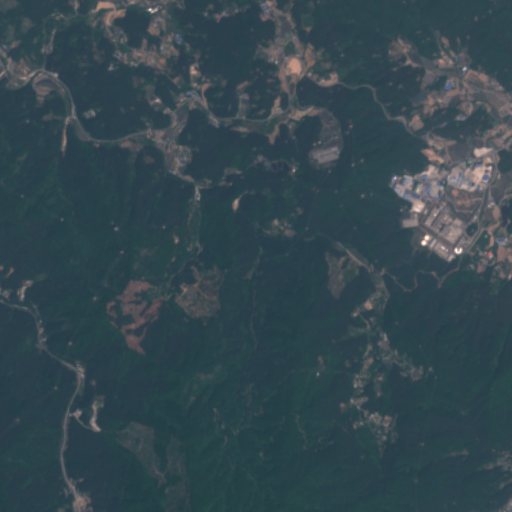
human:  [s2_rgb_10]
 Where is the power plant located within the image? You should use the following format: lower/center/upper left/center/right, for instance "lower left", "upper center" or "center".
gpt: The power plant is located in the center right of the image.
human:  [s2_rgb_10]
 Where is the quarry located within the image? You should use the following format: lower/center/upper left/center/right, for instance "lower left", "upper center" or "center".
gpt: There is no quarry in the image.